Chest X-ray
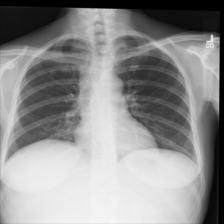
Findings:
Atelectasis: negative
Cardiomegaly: negative
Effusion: negative
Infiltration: negative
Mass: negative
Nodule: positive
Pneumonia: negative
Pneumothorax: negative
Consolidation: negative
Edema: negative
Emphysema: negative
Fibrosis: negative
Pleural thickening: negative
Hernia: negative